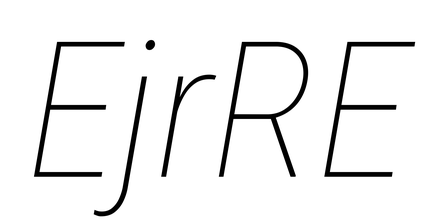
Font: Roboto-Italic_Condensed_Thin_Italic